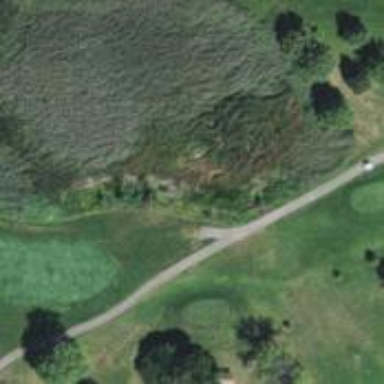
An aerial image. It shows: Path used for both walking and golf.